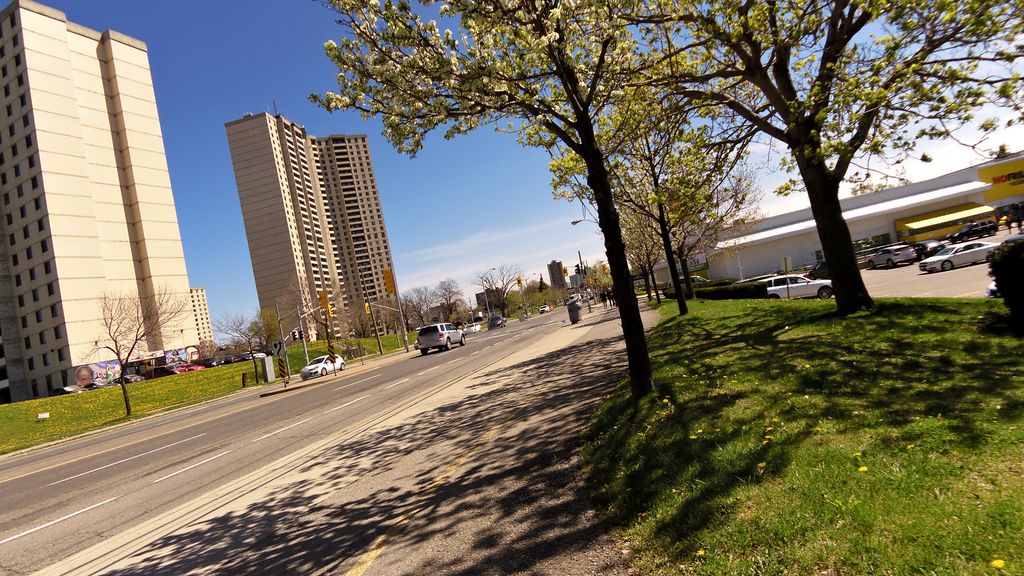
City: toronto